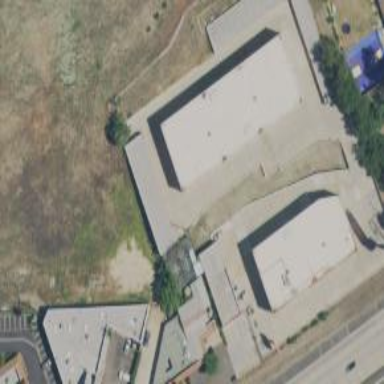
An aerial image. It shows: Warehouse.